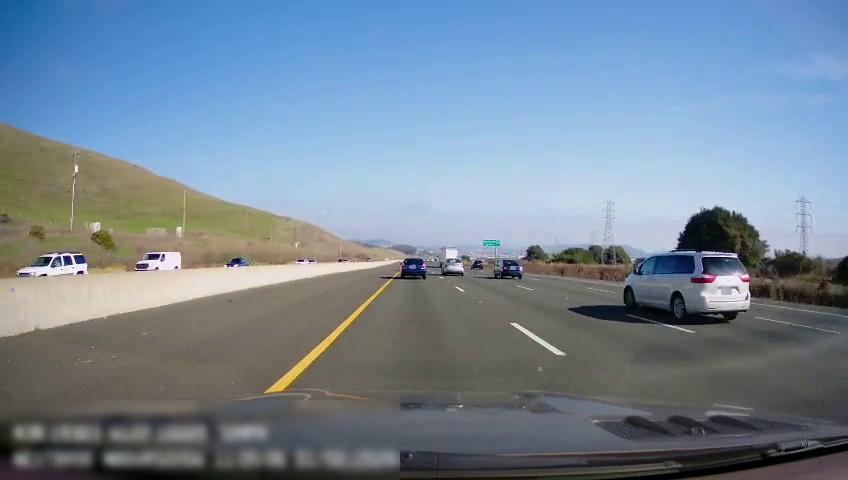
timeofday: Day
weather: Sunny
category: Drivable Space
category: Vehicles | Other LV
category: Vehicles | Car
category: Vehicles | Car
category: Vehicles | SUV
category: Vehicles | SUV
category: Vehicles | Car
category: Vehicles | Truck
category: Vehicles | SUV
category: Vehicles | Car
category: Lanes | Current Lane
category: Lanes | Current Lane
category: Lanes | Alternate Lane
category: Lanes | Alternate Lane
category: Lanes | Alternate Lane
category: Traffic | Signs